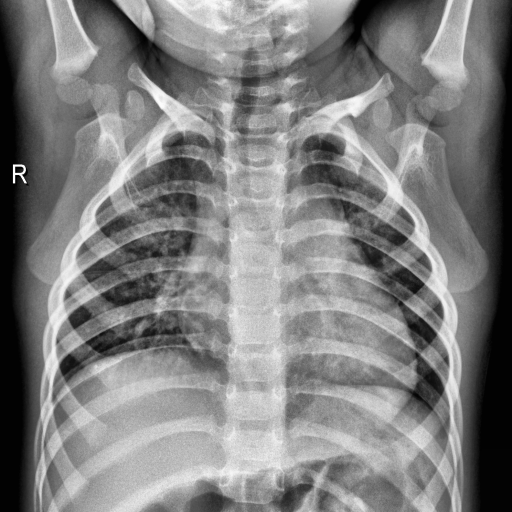
Finding: NORMAL